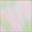
Piece: xx